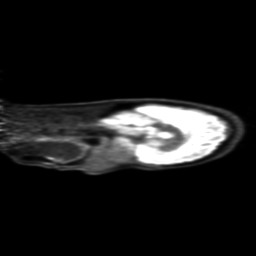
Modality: PET
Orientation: sagittal
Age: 41
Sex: male
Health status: ill